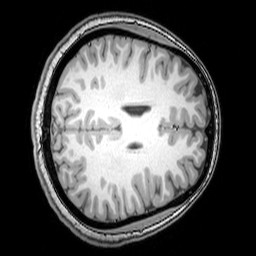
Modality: T1w
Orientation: axial
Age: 22
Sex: female
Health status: healthy
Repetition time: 0.081 s
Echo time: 0.037 s